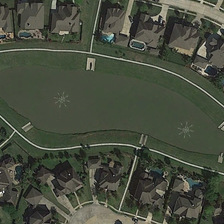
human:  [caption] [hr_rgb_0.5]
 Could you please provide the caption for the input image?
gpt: there is lawn and road .

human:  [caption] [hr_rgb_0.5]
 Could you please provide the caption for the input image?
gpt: many small buildings are around an irregular gray black pond .

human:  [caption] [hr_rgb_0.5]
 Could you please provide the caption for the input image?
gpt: many small buildings are around an irregular gray black pond .

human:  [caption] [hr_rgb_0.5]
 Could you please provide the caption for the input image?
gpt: it is green lawn and cream-colored road and land .

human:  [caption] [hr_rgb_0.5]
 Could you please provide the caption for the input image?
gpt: there is lawn and road .